Interaction volume radius: 10 \u00c5
Interaction volume height: 35 \u00c5
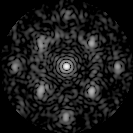
Disorder parameter: 0.4569